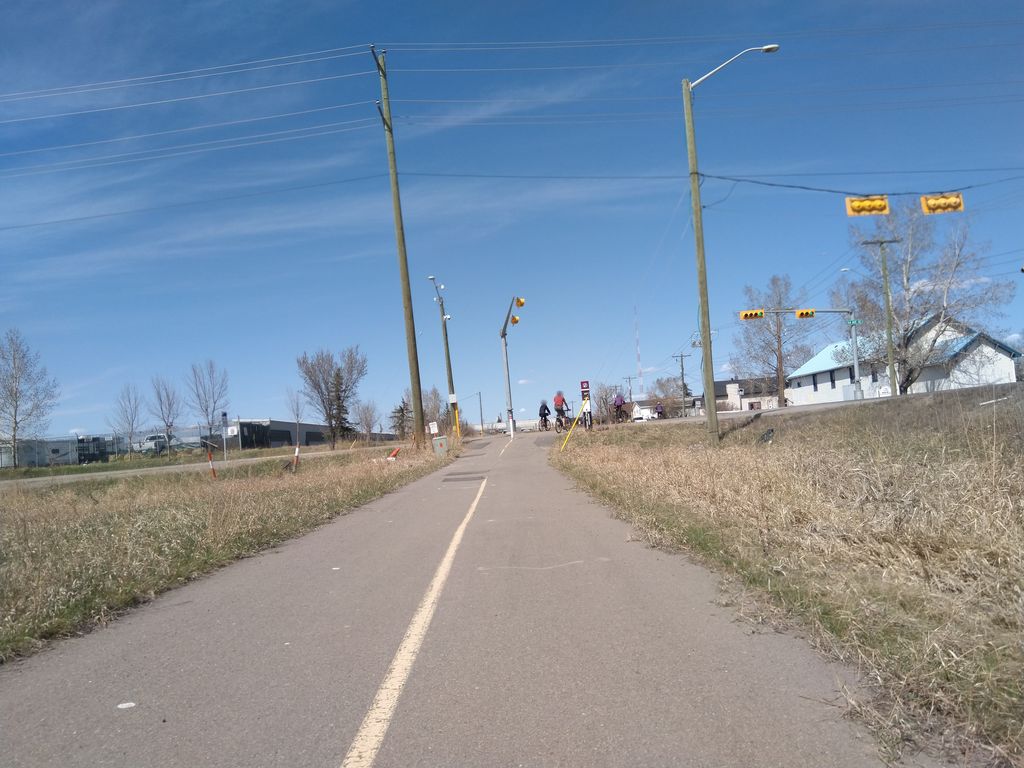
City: calgary